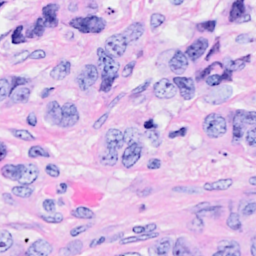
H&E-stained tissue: Breast